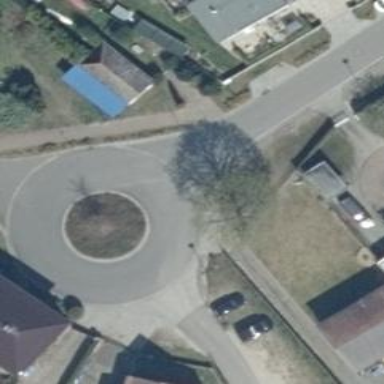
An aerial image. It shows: Residential road with asphalt surface leading to roundabout.